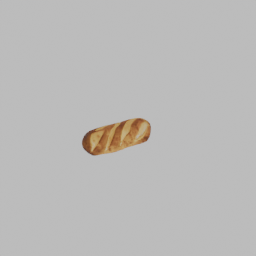
Label: nature